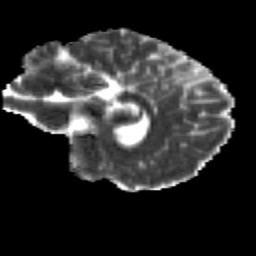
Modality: MD
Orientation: sagittal
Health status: healthy
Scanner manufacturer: siemens
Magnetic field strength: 3 T
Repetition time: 12 s
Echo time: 0.092 s